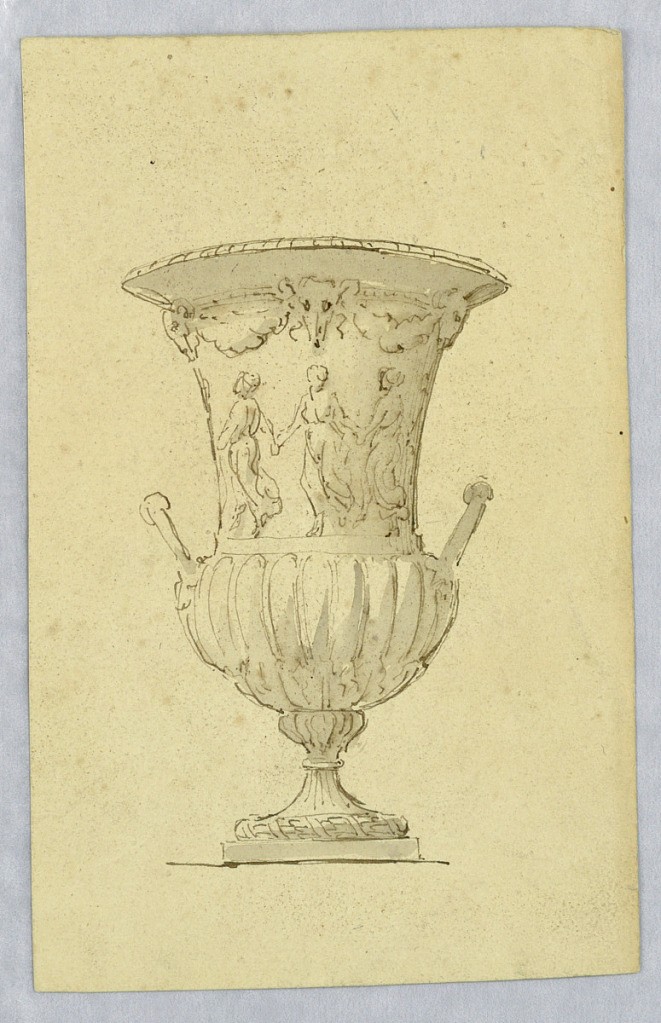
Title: Design for an Urn
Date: late 18th century
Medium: Graphite on paper
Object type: Drawing
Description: Elevation of urn with dancing women, bucranium and gadrooning.